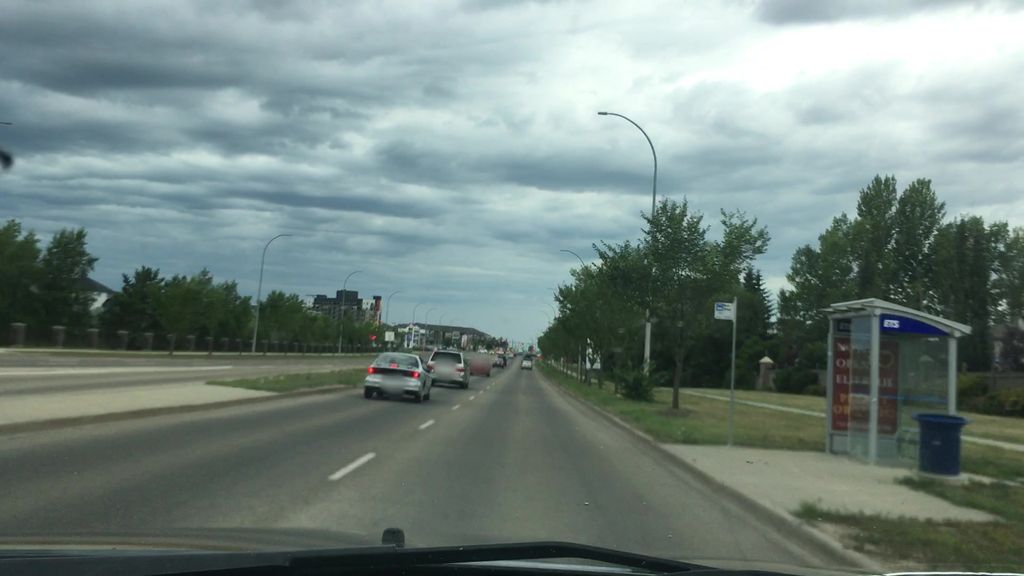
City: edmonton